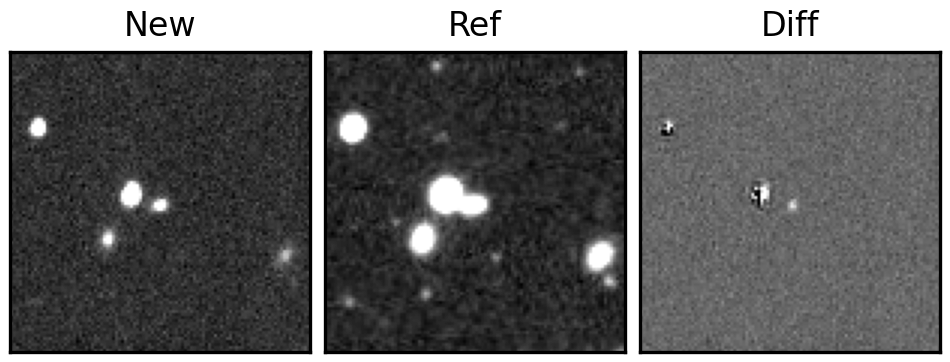
Label: real